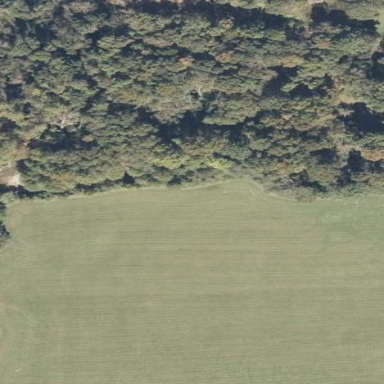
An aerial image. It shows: Beautiful woodland area.